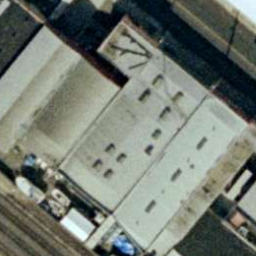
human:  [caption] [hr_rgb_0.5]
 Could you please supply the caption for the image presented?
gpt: Many buildings are crowded together .

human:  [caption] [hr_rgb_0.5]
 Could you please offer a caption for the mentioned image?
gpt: There are lots of buildings .

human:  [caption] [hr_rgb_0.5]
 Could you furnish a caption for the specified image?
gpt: Lots of buildings are crowded together .

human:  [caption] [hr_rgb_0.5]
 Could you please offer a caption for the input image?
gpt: Many buildings are crowded in a mess .

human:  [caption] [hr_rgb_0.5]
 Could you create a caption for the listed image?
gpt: There are lots of buildings .